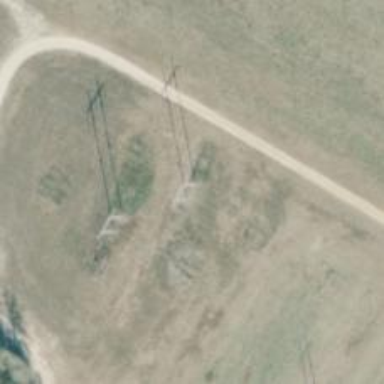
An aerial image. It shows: Power tower.